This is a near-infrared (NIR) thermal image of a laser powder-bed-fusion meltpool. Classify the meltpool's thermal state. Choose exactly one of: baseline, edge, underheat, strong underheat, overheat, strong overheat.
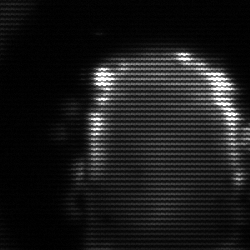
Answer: baseline